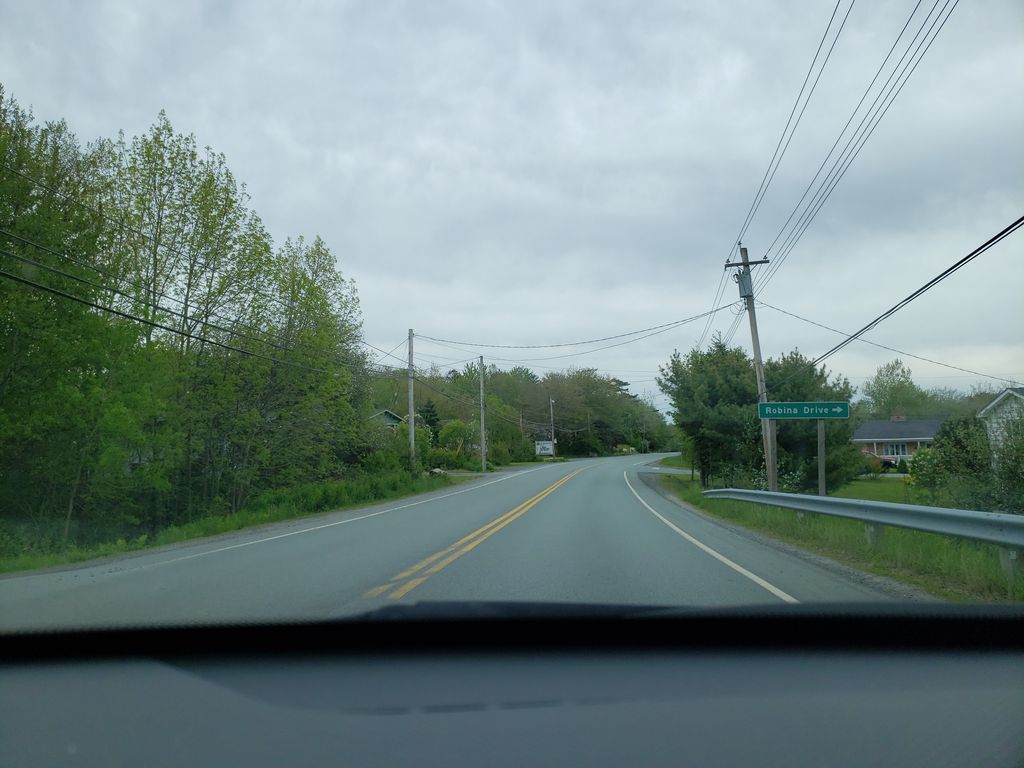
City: halifax